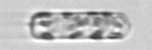
Label: Dactyliosolen_fragilissimus